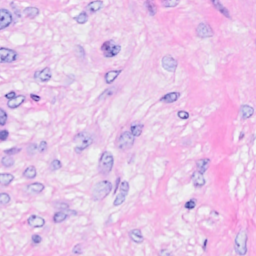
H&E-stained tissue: Breast